Field crop: maize
Growth stage: 1
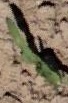
Species: maize